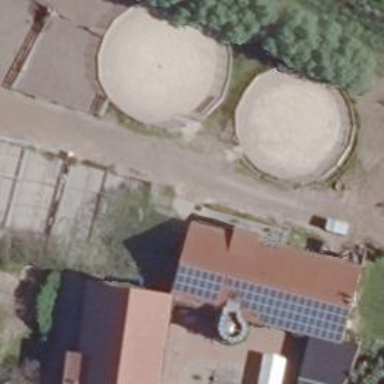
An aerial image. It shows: Equestrian pitch for leisure land sports.